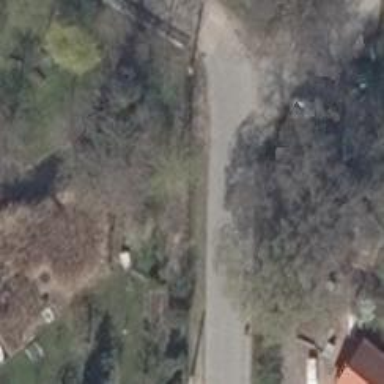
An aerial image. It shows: Residential road.